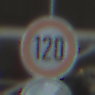
Verkehrszeichen: Geschwindigkeit120
Zusatzzeichen unten: EndeUeberholverbot
Umgebung: Indoor, Urban
Tageszeit: Midday
Wetter: NotSpecified
Licht: Natural
Jahreszeit: NotSpecified
Kontrast: MediumContrast